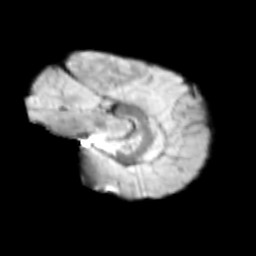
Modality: T2w
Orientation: sagittal
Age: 9
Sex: female
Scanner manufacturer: siemens
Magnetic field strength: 3 T
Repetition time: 3.8 s
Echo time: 0.07 s